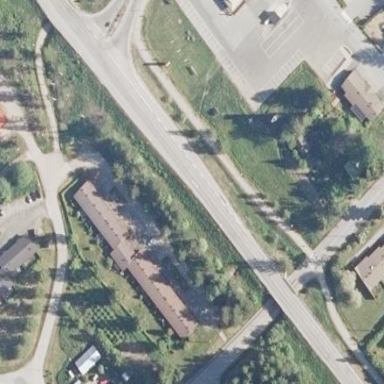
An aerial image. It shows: Terrace building.